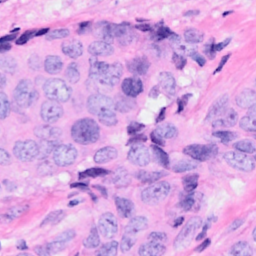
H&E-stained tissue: Breast